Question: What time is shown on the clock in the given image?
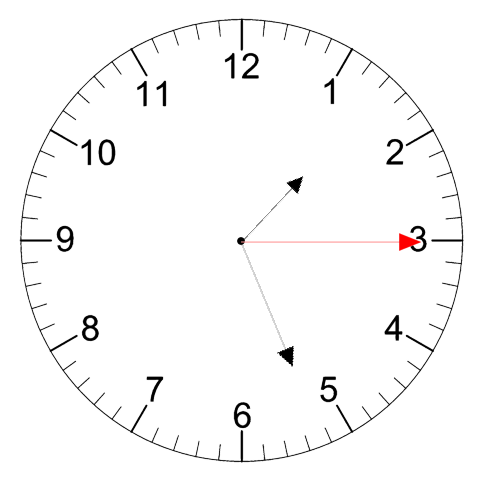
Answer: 01:26:15